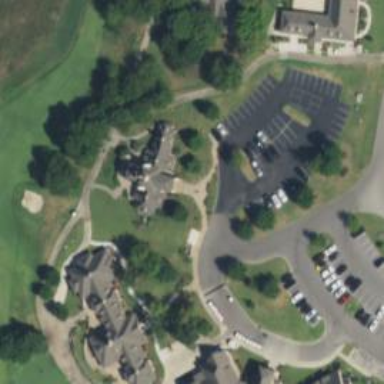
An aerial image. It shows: Pathway for golfing.